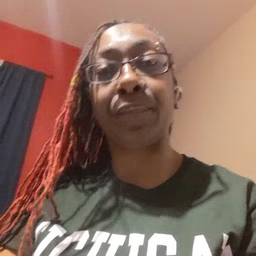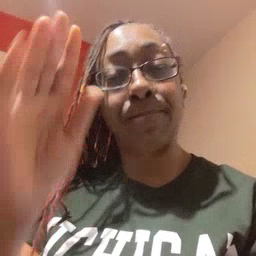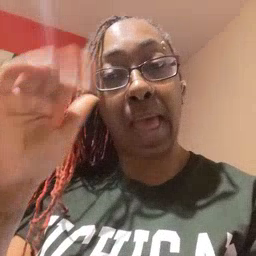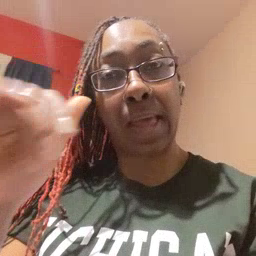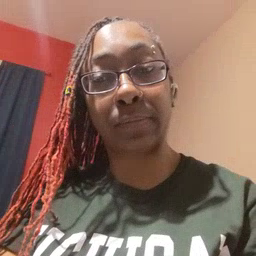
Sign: bye